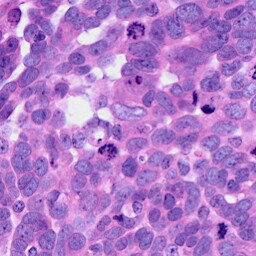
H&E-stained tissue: Ovarian